Question: What is the maximum amount of money that can be robbed from the houses? The neighbour houses cannot be robbed at the same time.
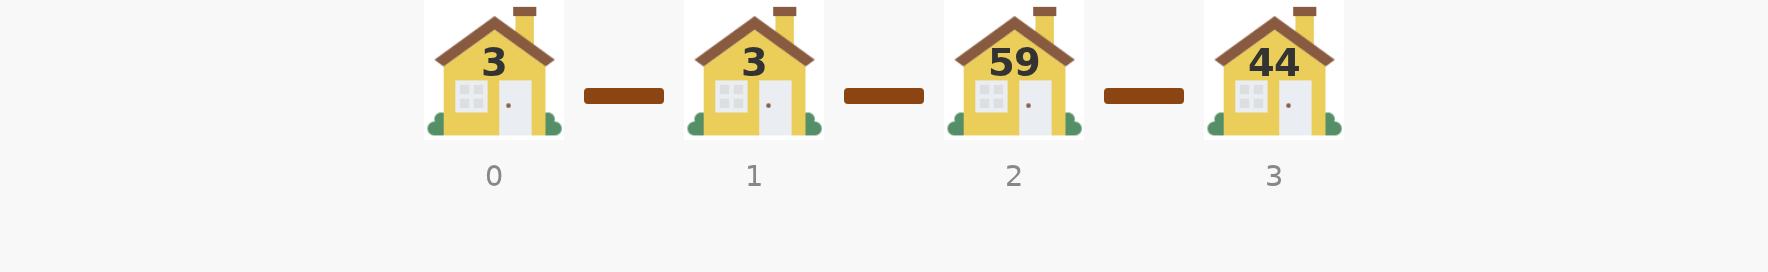
Answer: 62